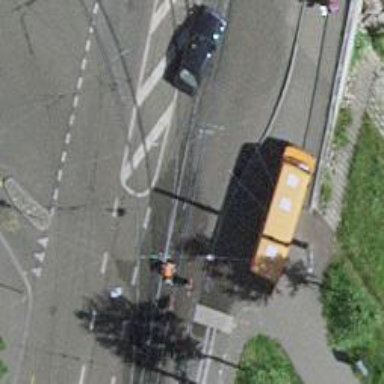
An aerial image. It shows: Tram level crossing on the railway.